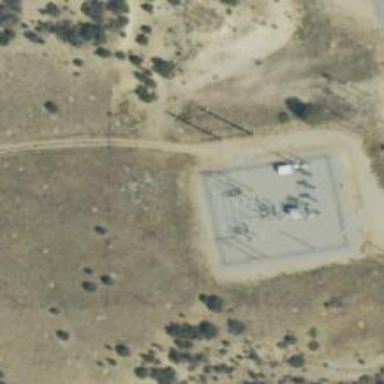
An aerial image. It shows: Power substation enclosed by fence.